Field crop: maize
Growth stage: 2
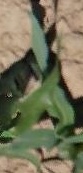
Species: maize